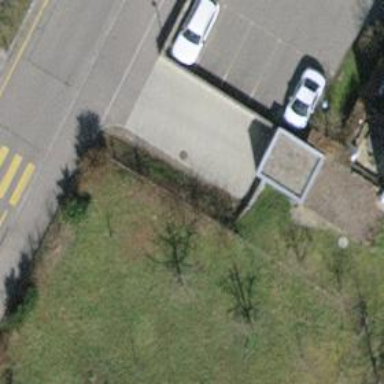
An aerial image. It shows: Parking entrance.